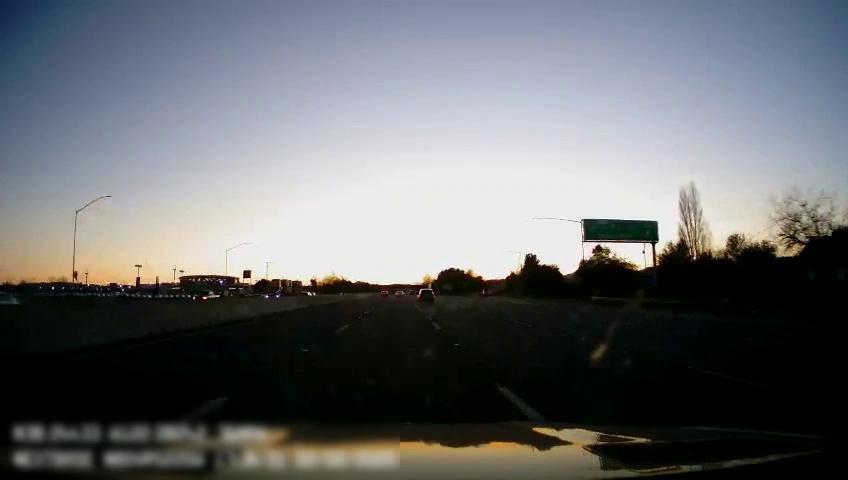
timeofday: Day
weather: Sunny
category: Drivable Space
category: Vehicles | Truck
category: Vehicles | SUV
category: Vehicles | Car
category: Vehicles | Truck
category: Vehicles | Car
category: Lanes | Current Lane
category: Lanes | Alternate Lane
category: Lanes | Alternate Lane
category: Lanes | Current Lane
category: Lanes | Alternate Lane
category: Lanes | Alternate Lane
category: Traffic | Signs